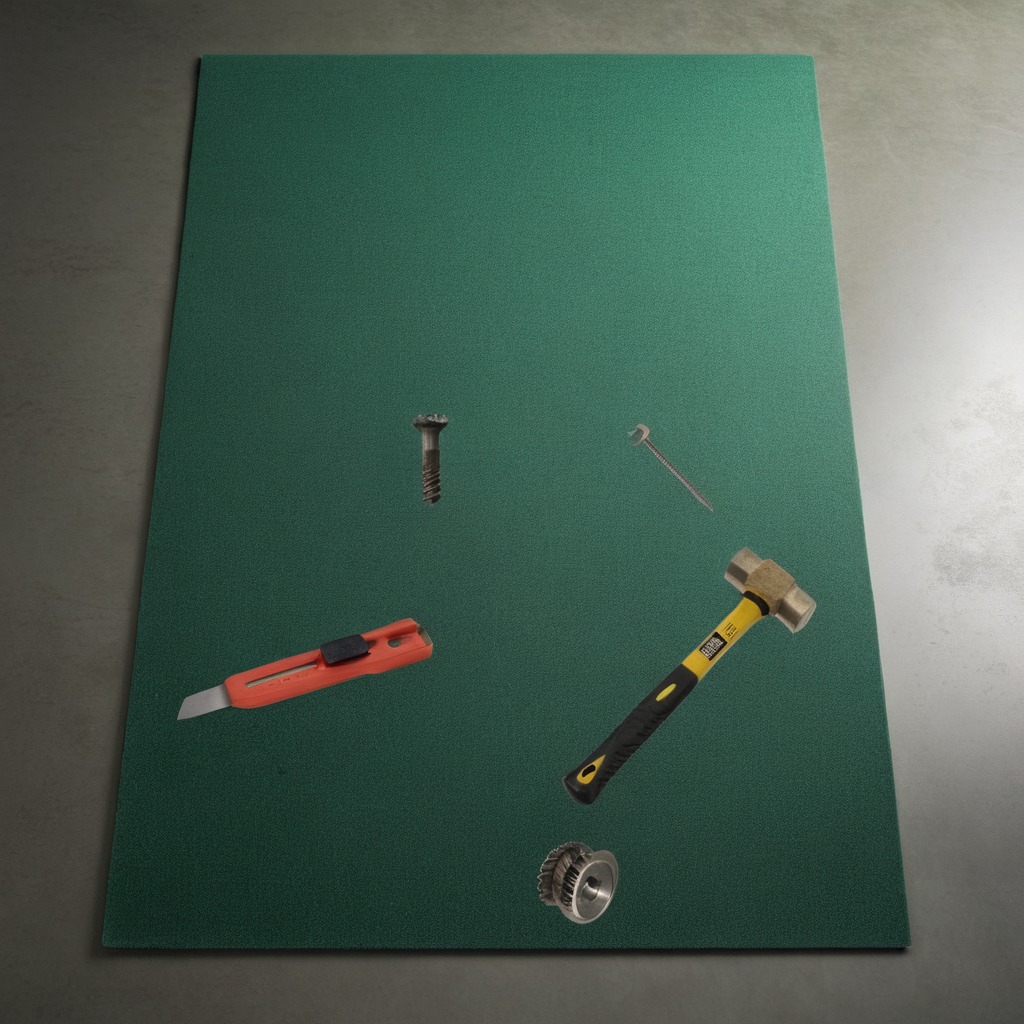
A gear with teeth, a utility knife, a metal machine screw, an iron nail, and a hammer are lying on a clean granite tabletop covered with a green rubber mat inside a workshop under bright overhead lighting crisp shadows high clarity worn but beneath the mat